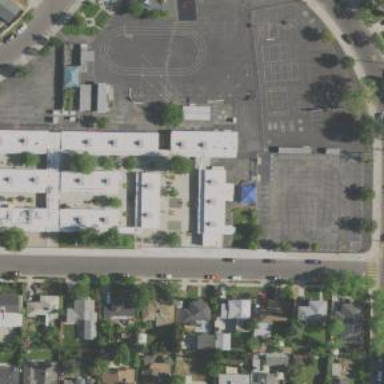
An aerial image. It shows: School.